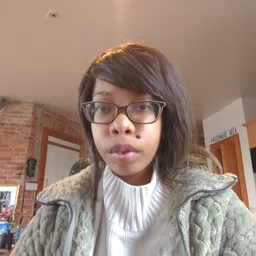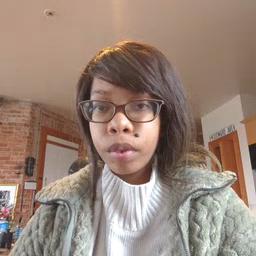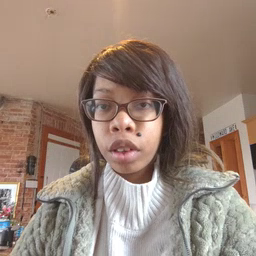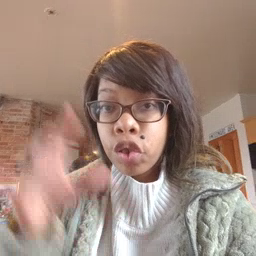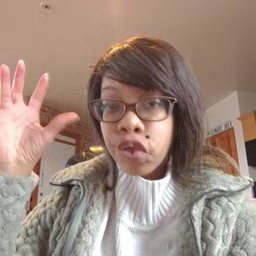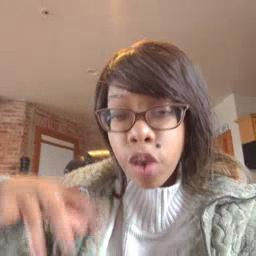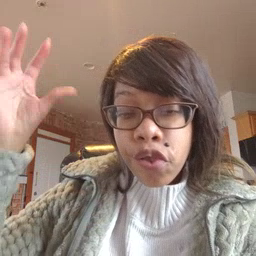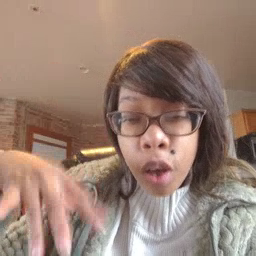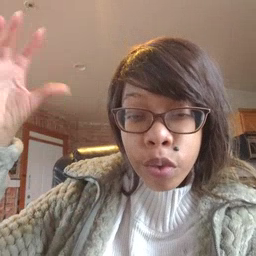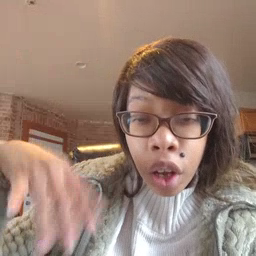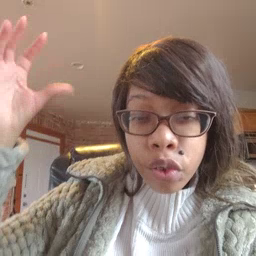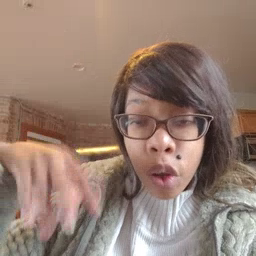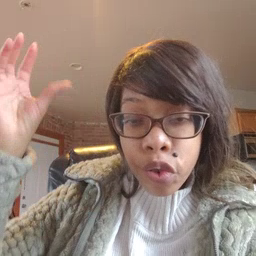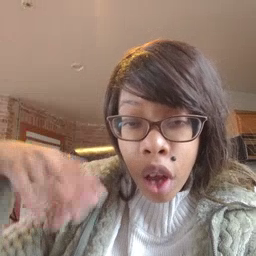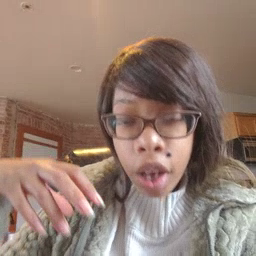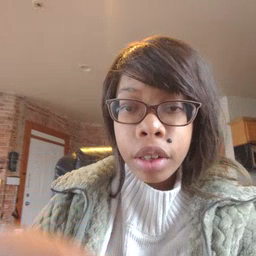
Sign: rain